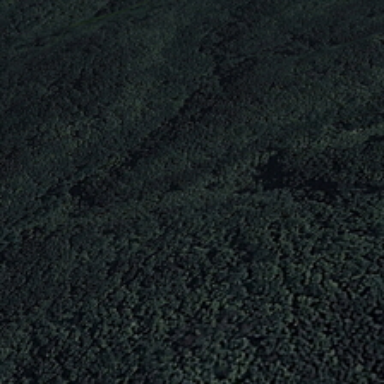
Many dark green trees form a piece of forest .